Question: I'm trying to make database in Microsoft Excel, and format it so I can use it for managing orders by the street and district. In first two columns I have my "Database", all the streets and matching districts for them.
Third and fourth column should work in the way that if I enter street in 4th column, Excel matches it with the right district in the 3rd column.

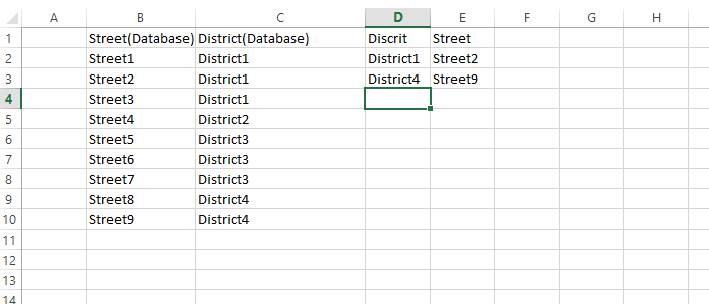
Answer: Put '=VLOOKUP(E2;A:B;2;FALSE)' in D2. Drag to fill the rest of the D column.